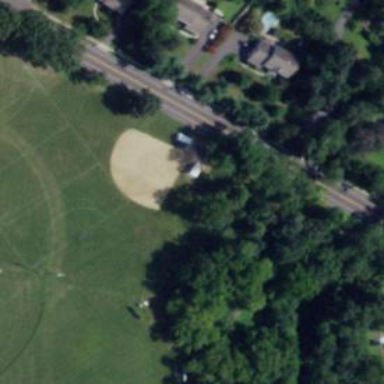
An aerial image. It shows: Softball pitch for leisure land activities.